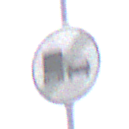
Verkehrszeichen: EndeUeberholverbotKraftfahrzeuge
Umgebung: Outdoor, Nature
Tageszeit: Midday
Wetter: PartlyCloudy
Licht: Natural
Jahreszeit: NotSpecified
Kontrast: MediumContrast